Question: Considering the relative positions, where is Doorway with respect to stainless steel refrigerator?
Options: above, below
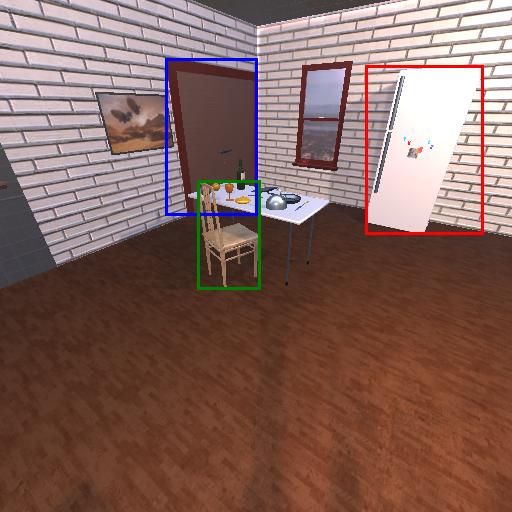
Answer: above